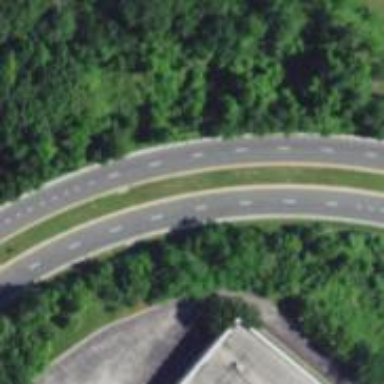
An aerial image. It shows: Asphalt trunk link road.